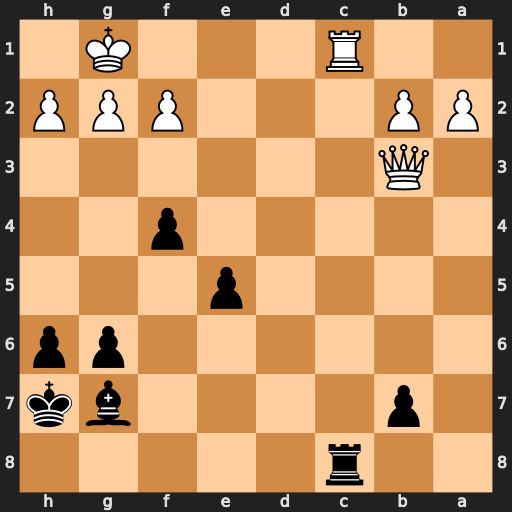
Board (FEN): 2r5/1p4bk/6pp/4p3/5p2/1Q6/PP3PPP/2R3K1
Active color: b
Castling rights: -
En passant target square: -
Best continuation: Rxc1+ Qd1 Rxd1#